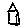
Label: house